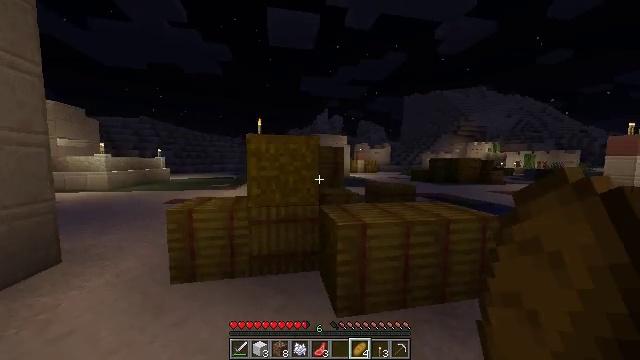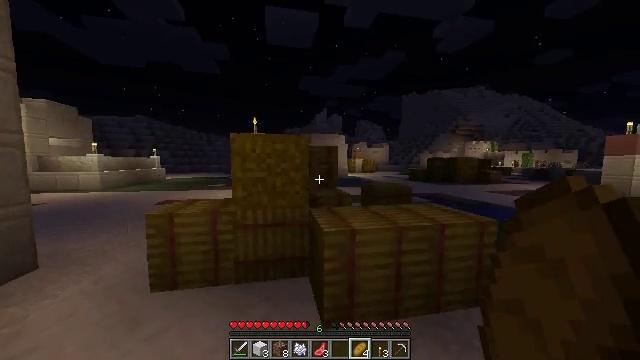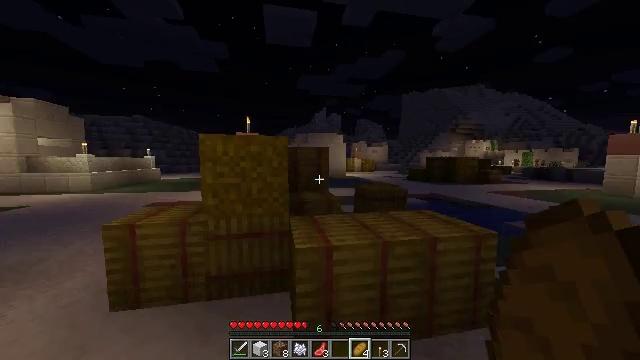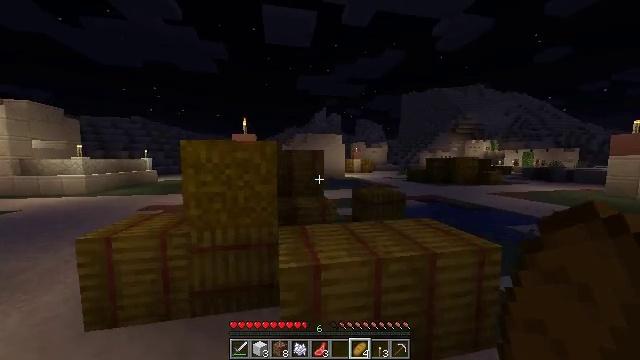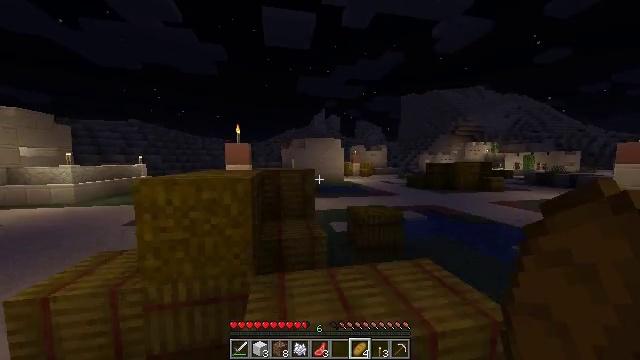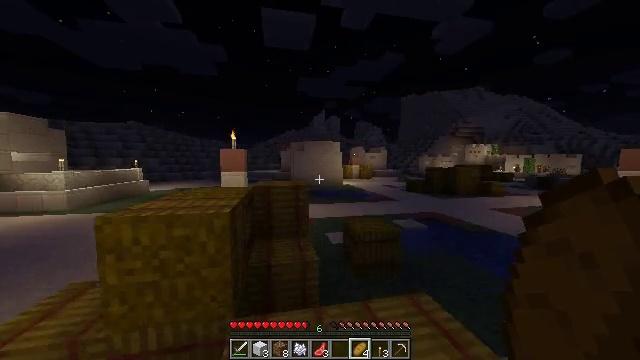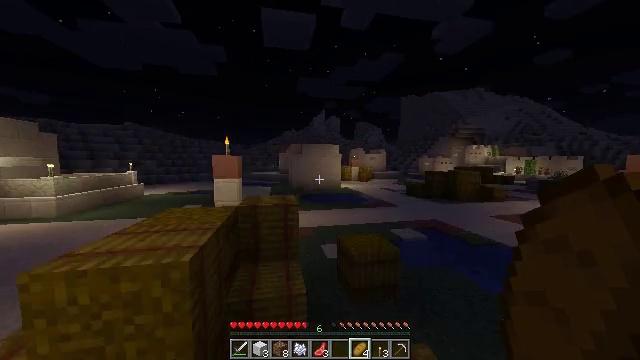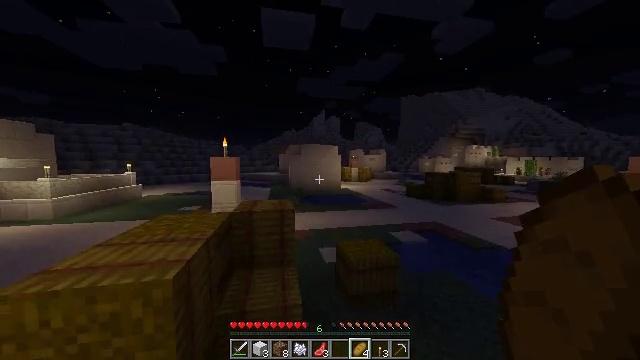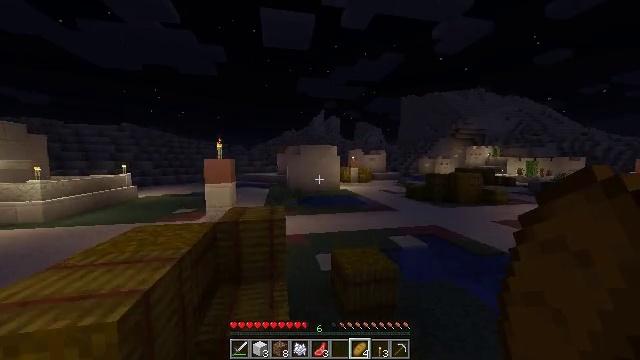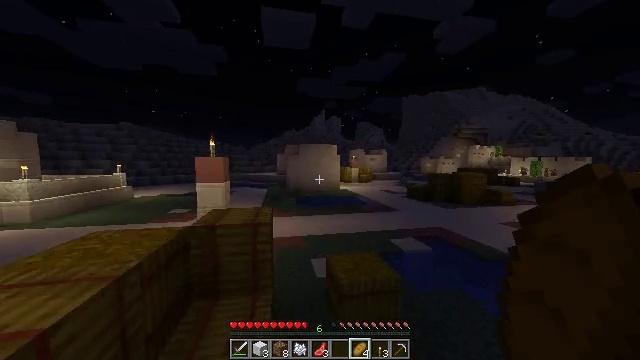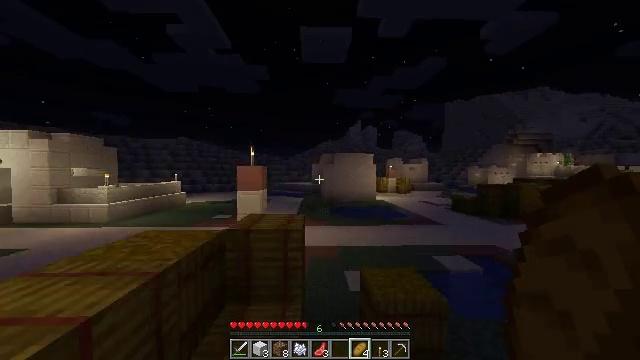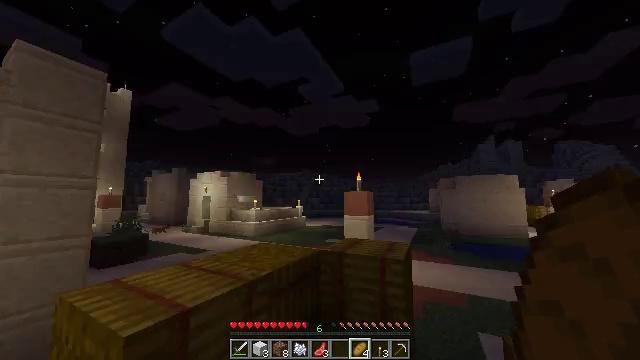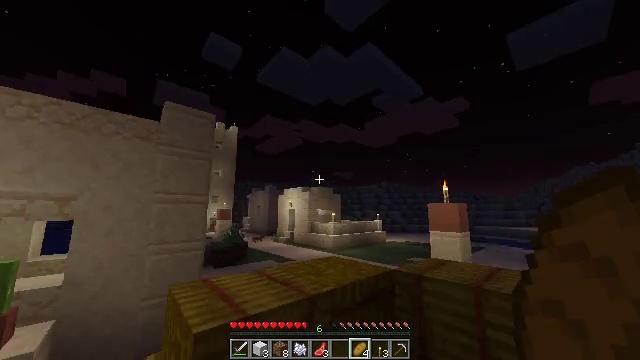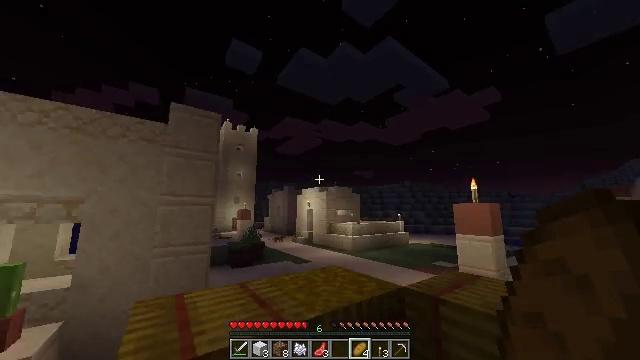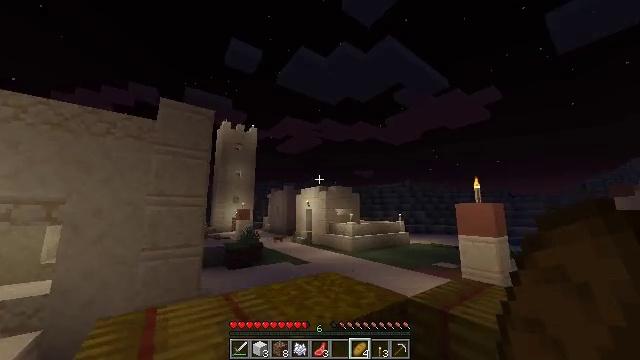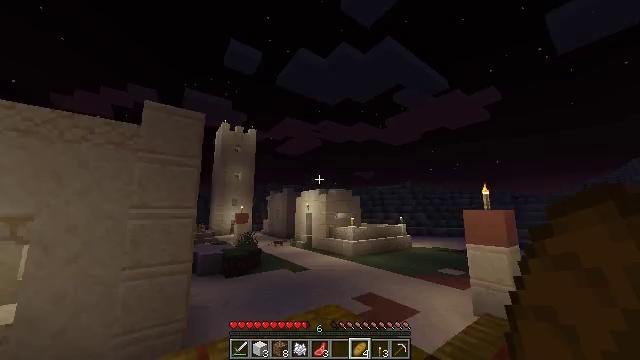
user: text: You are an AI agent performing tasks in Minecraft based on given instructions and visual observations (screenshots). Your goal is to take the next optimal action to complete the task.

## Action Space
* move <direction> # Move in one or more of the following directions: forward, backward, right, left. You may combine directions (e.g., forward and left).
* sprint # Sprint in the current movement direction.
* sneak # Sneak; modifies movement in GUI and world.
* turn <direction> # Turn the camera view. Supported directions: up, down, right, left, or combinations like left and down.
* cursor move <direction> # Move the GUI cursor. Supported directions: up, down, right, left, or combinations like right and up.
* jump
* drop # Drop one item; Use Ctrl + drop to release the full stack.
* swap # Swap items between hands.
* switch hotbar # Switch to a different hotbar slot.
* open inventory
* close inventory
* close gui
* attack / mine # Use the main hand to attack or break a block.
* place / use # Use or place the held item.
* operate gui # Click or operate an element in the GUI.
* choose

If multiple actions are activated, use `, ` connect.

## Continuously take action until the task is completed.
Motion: motion action
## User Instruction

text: Gather the green bed.
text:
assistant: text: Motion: move forward and move right
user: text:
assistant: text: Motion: move forward and move right
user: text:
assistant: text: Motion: move forward and move right, jump
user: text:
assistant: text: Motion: move forward and move right, jump
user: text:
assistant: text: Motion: move forward, jump
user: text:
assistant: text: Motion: move forward, jump
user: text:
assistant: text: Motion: move forward, jump
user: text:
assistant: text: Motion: move forward
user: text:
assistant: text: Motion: move forward
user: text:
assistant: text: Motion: move forward, turn left and up
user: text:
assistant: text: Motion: move forward, turn left and up
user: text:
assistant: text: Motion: move forward, turn left and up
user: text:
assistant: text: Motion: move forward, turn left
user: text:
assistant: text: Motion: move forward
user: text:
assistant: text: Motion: move forward, jump
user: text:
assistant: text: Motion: move forward, jump
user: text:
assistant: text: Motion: move forward, jump
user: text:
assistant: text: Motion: move forward, jump
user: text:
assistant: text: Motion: move forward, jump
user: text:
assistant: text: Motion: move forward, jump
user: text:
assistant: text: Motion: move forward, turn left, jump
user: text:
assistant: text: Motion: move forward, turn left and down, jump
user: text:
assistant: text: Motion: move forward, turn left and down, jump
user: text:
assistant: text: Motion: move forward, turn left, jump
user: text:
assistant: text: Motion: move forward, jump
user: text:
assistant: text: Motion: move forward, jump
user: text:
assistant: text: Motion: move forward, jump
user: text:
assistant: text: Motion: move forward
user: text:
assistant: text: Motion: move forward
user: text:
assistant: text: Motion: move forward